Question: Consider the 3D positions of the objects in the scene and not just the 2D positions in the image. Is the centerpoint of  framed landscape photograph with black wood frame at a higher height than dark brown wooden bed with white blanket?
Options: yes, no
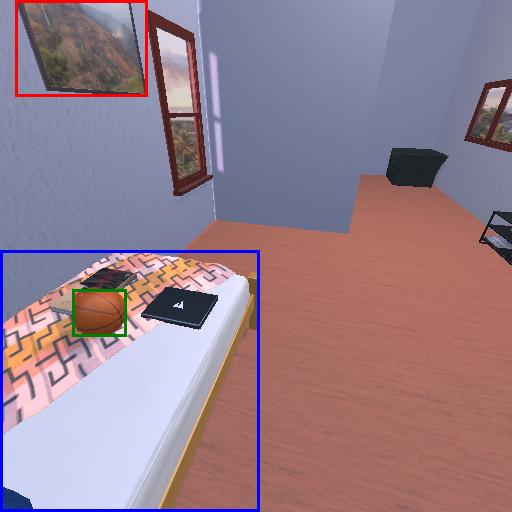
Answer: yes